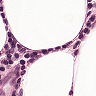
Metastatic tissue present: no